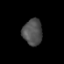
Tissue: prostate
Cell type: Endothelial cells
Senescence score: 0.734
Nuclear area (px): 501
Mean DAPI intensity: 79.004